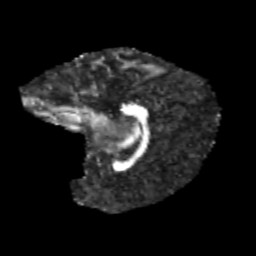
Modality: FA
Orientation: sagittal
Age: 12
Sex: male
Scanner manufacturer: siemens
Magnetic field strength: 3 T
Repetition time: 3.8 s
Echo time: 0.07 s